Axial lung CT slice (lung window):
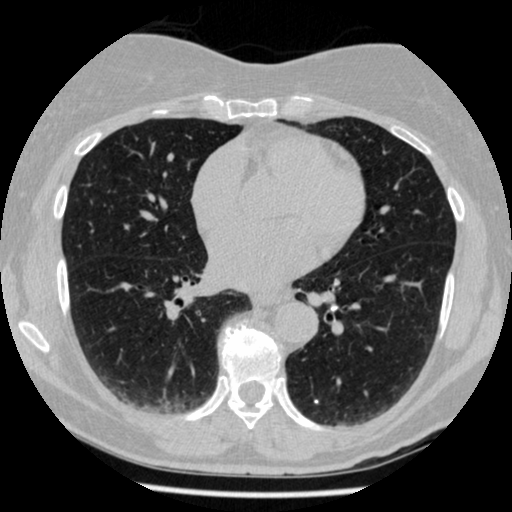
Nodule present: no